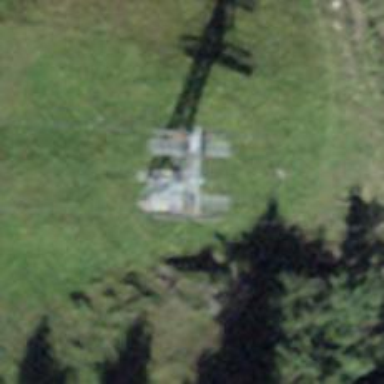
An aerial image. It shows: Pylon for aerialway.